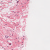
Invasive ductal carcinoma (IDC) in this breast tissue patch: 0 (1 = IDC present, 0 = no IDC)